Question: I'm building a website which will show comics.
I'd like to store each image in a backend file, and then have the site access those files and display them on the front end. I do not want to create a new page for each image.
Basically like this:

Similar to what you'd see here:
<URL>
or
<URL>
I'd like to know how I can achieve this. Do I need to learn a querying language? Or do I have to actually create a new page for each file I'd like to show...? Any advice would be helpful.
Thanks!
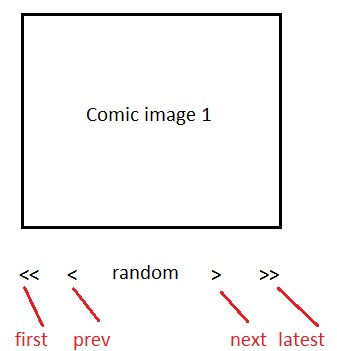
Answer: You don't have to create a separate file containing HTML for every image, doing that is unnecessary and complete overkill. Instead, on the server-side you can generate the page based on a predefined template and insert content wherever you like. You can do this using a server-side scripting language such as PHP.
As far as determining to insert (in your case an image), that's typically done using parameters from the client, usually in the form of as HTTP GET variable. They're (usually) the key-value pairs you see at the end of a URL after the question mark (eg. <URL>.
A basic example of a PHP script that could do what you want is as follows.
'''
<html>
<body>
<?php
$images = array(
1 => 'peanuts.jpg',
2 => 'dilbert.png',
3 => 'phantom.png'
);
echo '<img src="/images/"' . $images[ $_GET['id'] ] . '">';
?>
</body>
</html>
'''
A URL like <URL> would show a page with the dilbert.png image on it.